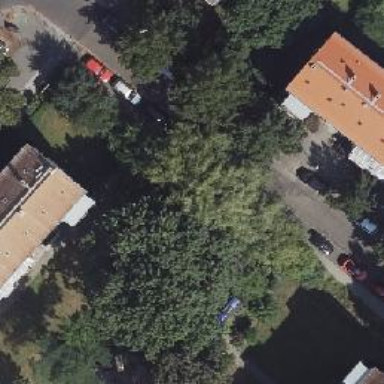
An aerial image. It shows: There is parking obstacle present.